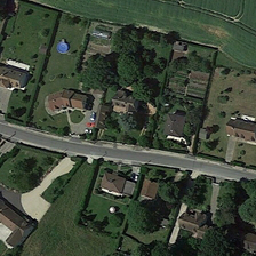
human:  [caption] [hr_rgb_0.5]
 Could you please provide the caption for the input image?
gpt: There are few residential areas.

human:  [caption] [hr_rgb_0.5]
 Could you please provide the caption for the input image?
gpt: there are many trees around the neighborhood .

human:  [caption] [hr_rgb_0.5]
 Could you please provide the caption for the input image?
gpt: there are many trees around the neighborhood .

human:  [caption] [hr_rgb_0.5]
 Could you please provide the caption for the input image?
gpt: There are very few residential areas.

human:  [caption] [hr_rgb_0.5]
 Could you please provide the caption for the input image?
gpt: there are many trees around the neighborhood .